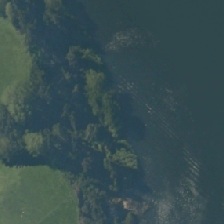
Land cover: indigenous_forest